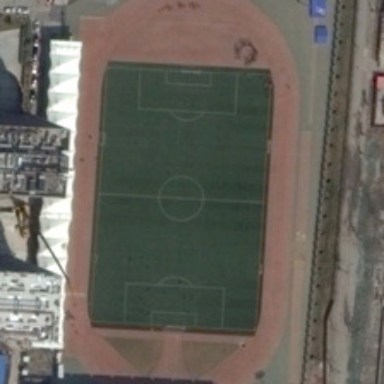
Near the green basketball court is a red badminton court .